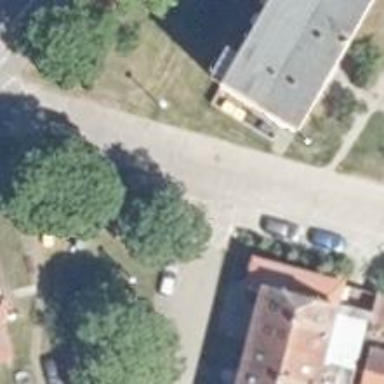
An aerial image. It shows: Residential road paved with concrete.